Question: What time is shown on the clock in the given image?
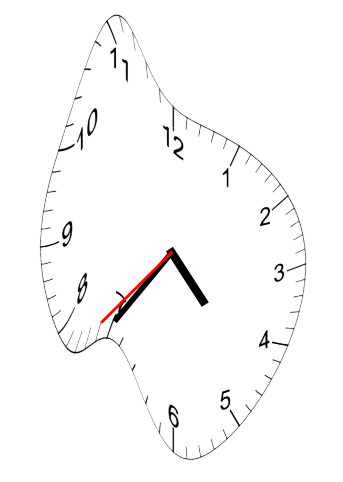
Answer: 04:35:37